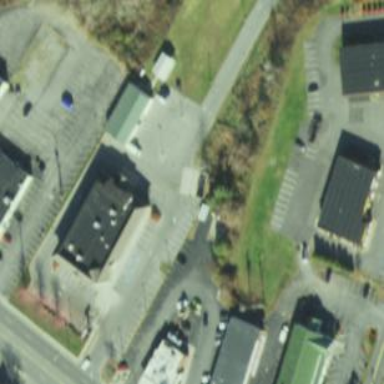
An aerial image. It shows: Retail area.